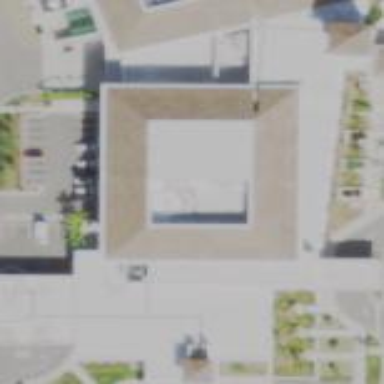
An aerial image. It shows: Clinic building offering healthcare services.